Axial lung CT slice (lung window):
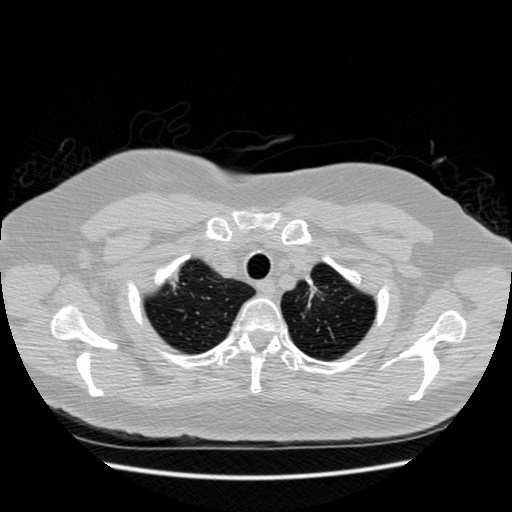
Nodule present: no